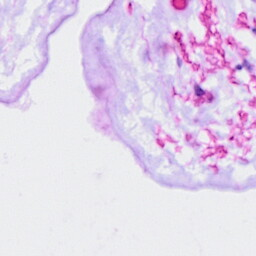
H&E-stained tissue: Ovarian